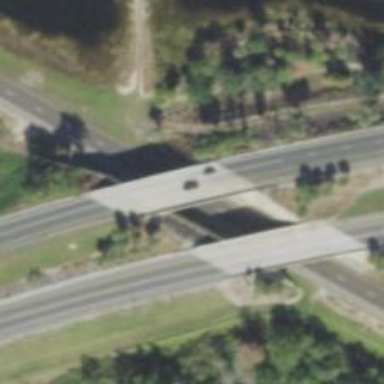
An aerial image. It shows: Bridge over motorway.